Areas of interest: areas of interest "Badminton Court"
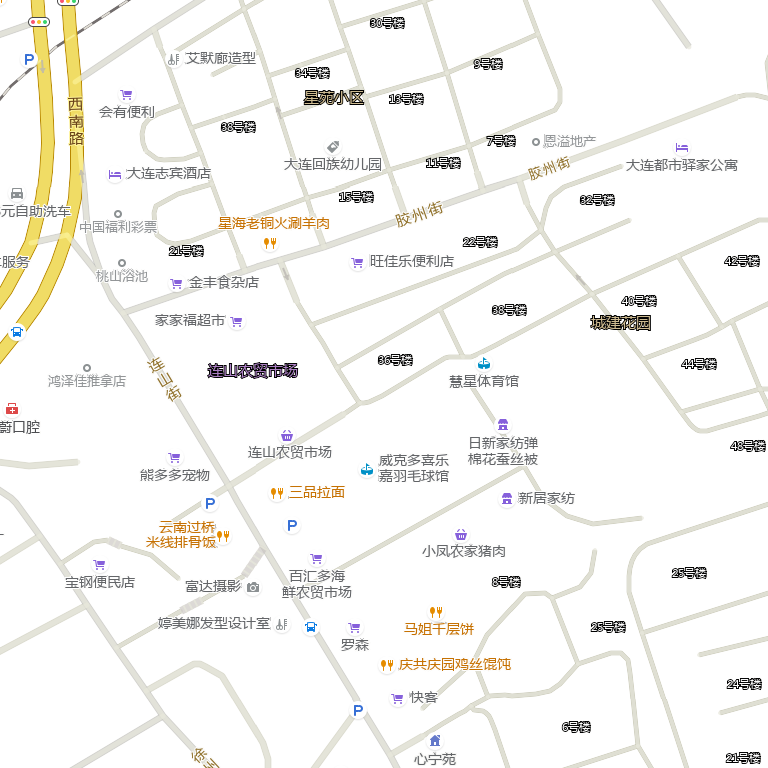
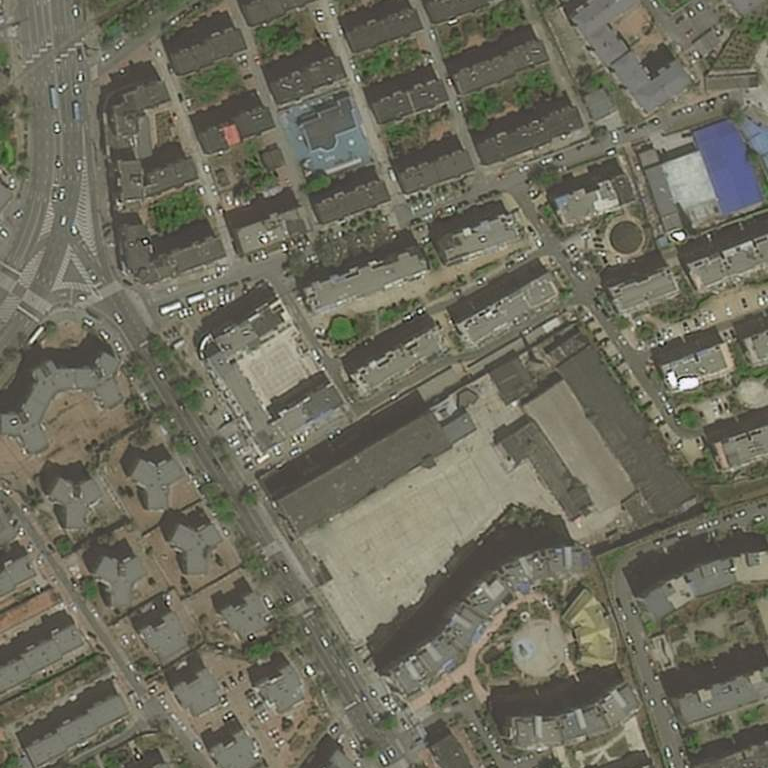